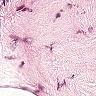
Metastatic tissue present: no